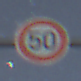
Verkehrszeichen: Geschwindigkeit50
Umgebung: Outdoor, Nature
Tageszeit: Night
Wetter: Clear
Licht: Natural
Jahreszeit: NotSpecified
Kontrast: HighContrast